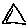
Label: triangle